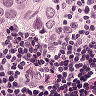
Metastatic tissue present: yes